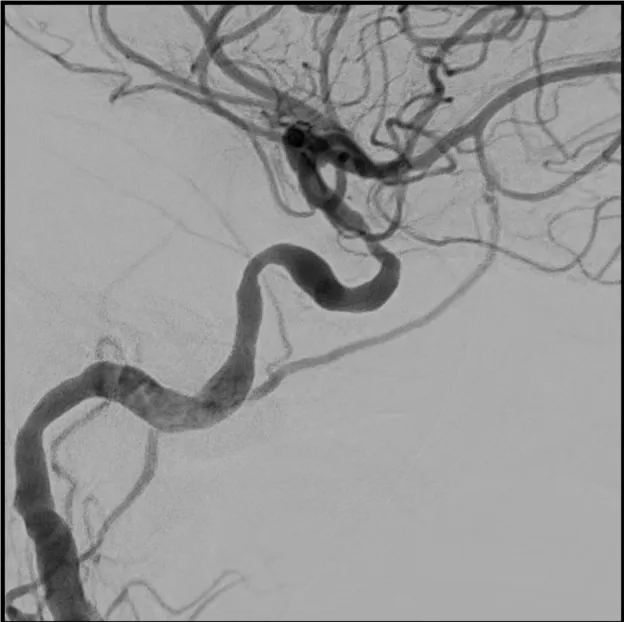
The same artery after balloon dilatation.
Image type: radiology (ct)